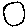
Label: circle